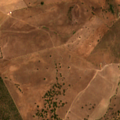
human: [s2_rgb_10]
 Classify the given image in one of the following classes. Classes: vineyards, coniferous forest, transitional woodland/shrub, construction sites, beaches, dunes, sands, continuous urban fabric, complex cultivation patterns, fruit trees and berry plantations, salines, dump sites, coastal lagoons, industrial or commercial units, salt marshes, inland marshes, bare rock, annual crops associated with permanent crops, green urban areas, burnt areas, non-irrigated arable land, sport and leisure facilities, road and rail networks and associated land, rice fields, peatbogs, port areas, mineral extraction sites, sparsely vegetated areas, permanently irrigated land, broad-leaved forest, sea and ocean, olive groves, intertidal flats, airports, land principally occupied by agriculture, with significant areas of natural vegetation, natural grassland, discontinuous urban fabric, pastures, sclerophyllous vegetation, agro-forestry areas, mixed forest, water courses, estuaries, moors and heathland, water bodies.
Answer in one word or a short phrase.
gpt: non-irrigated arable land, agro-forestry areas, transitional woodland/shrub